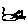
Label: cat